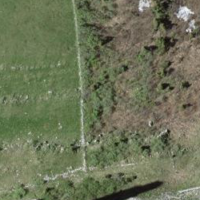
EUNIS habitat code: 23
Species observed at this site:
Phyteuma orbiculare